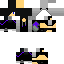
A female skeleton skin with dark skin, wearing blonde helmet dressed in a blue hoodie and black pants, featuring a closed mouth.